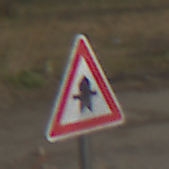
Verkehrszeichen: Vorfahrt
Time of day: MorningAfternoon
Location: Outdoor (Suburban)
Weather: PartlyCloudy
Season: NotSpecified
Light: Natural